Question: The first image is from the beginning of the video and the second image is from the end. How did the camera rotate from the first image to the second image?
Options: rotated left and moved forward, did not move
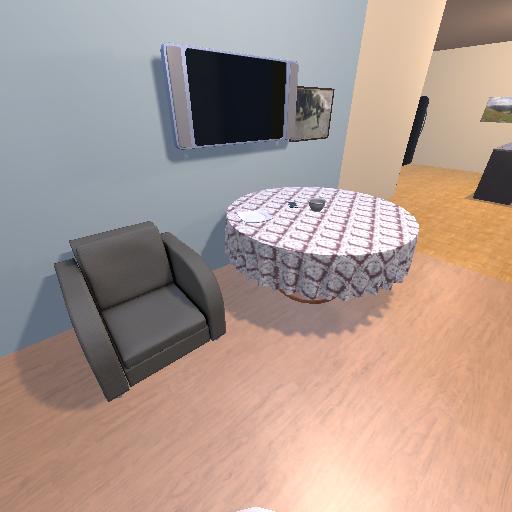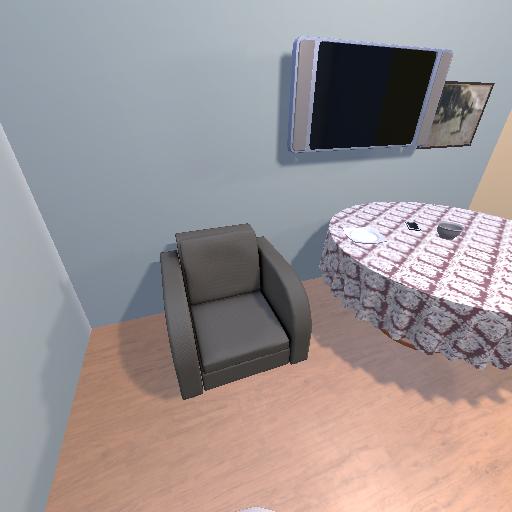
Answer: rotated left and moved forward